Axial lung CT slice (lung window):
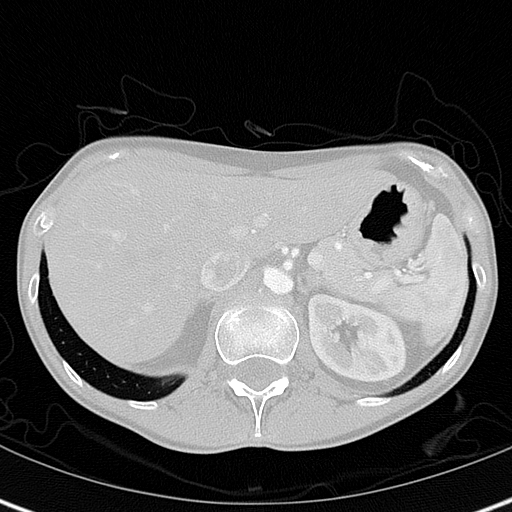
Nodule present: no